Question: >
<URL>
I am building a webpage with a wrapper of 90% of the screen width. In the wrapper I will have 3 columns.
- - - -
I am having problem with how to set the left and right columns to the correct width.
Do anyone know a smart way to solve this.

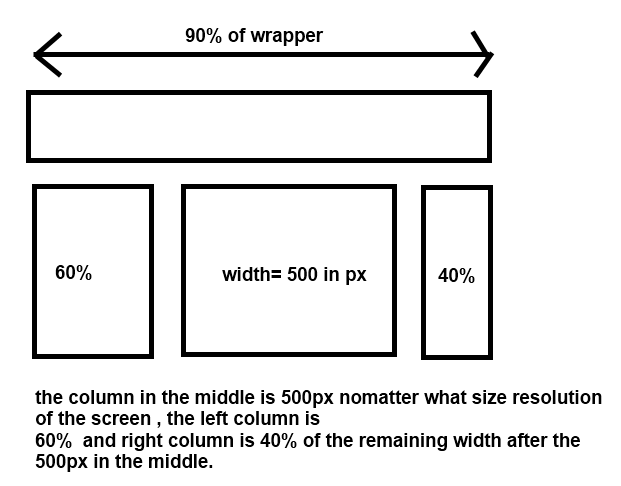
Answer: You can do this from javascript.
First you have to get the height in px of the top div
'''
var top = $('#top').width();
'''
After this you have to calculate the diference between that width and the 500px that has the middle div from the bottom:
'''
var sum = top - 500;
'''
After this you have to calculate the width of the left and right bottom divs + margin (i've set it to 10px):
'''
var left = (sum * 60)/100 - 10;
var right = (sum * 40)/100 - 10;
'''
In final you have to apply the width on the 2 divs:
'''
$('#left').width(left);
$('#right').width(right);
'''
You can check out the example that i made here: <URL>
PS. if you don't see the layout well, you need to drag it and you will see all the 3 colums exactly how you wanted them to be.